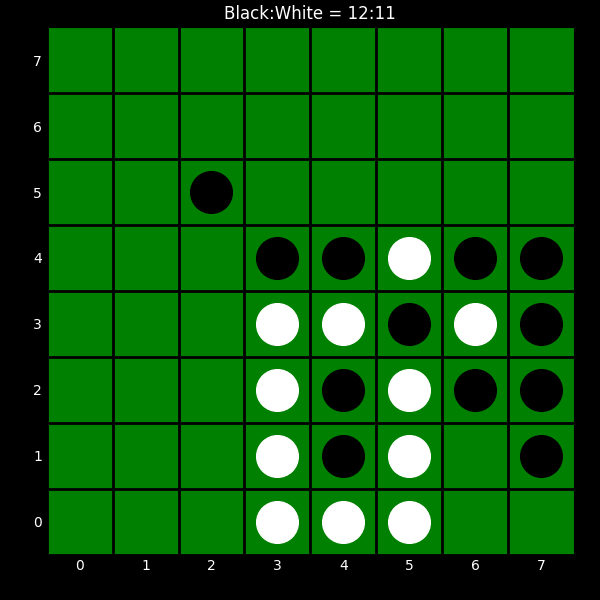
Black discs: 12
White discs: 11